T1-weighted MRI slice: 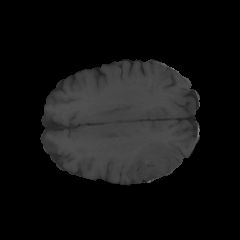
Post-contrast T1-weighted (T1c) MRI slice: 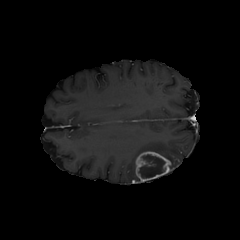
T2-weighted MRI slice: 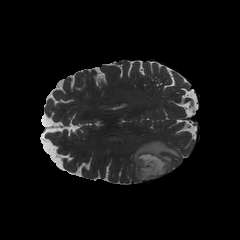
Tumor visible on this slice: yes